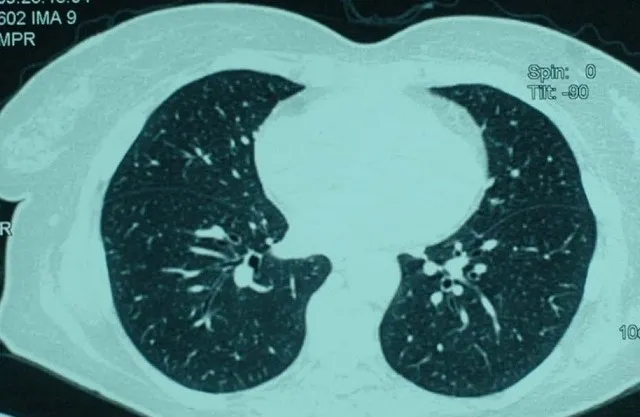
Thoracic CT revealing infra centimetric pulmonary nodules.
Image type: radiology (ct)